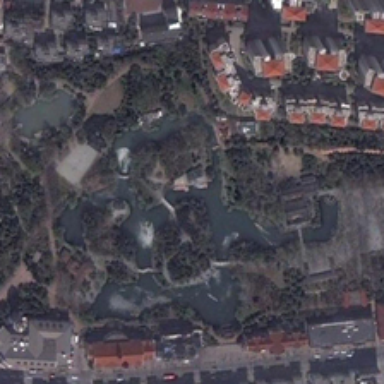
Many green trees and several ponds are in a park near many buildings .